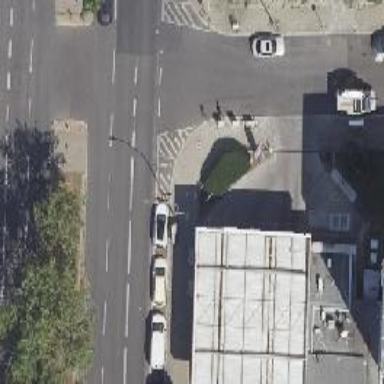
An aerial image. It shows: Unmarked crossing on the road.